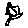
Label: flower